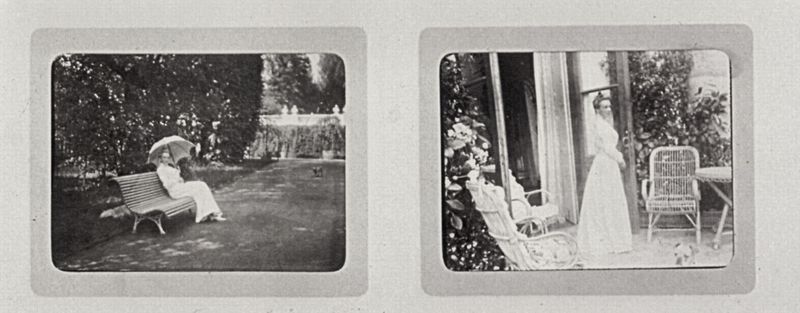
Titel: Eine Doppelseite aus einem Familienalbum
Künstler: Russischer Photograph
Schlagwörter: laub, schatten, bäume, sitzen, fenster, frau, grau, kleid, licht, schwarz, stuhl, stühle, terasse, weiss, park, schirm, sonnenschirm, weg, stehen, bildnis, portrait, vorhang, büsche, sonne, sträucher, garten, balkon, terrasse, sommer, allee, weis, bank, foto, fotografie, photographie, schwarz weiss, photo, aufnahmen, parkbank, dia, gartenstühle, korbstühle, gartensühle, spaziergang